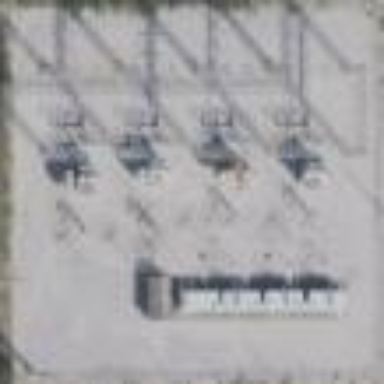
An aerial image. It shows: Outdoor distribution power substation.